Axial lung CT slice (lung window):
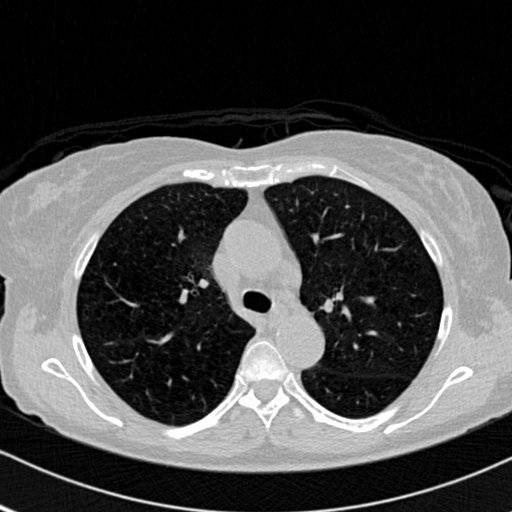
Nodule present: no